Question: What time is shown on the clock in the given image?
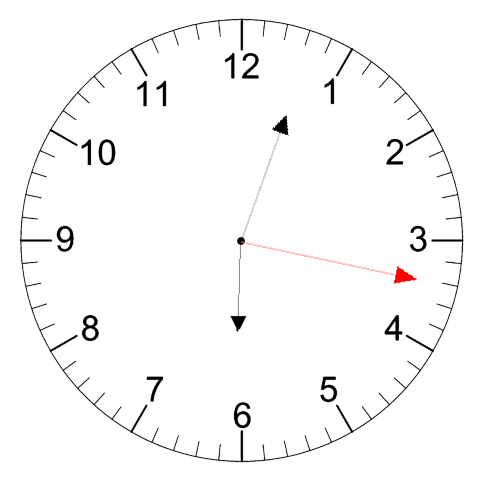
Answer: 06:03:17